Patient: sex F, age 48
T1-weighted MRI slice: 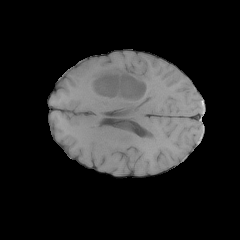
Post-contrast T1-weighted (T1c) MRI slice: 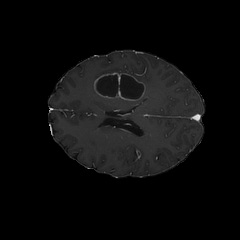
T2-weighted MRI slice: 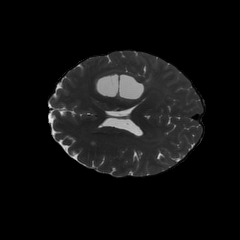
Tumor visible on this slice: yes
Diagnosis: Glioblastoma, IDH-wildtype
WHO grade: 4